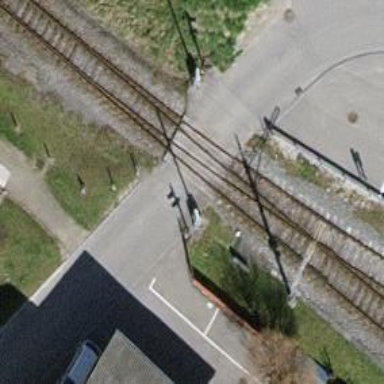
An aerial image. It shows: Railway level crossing.